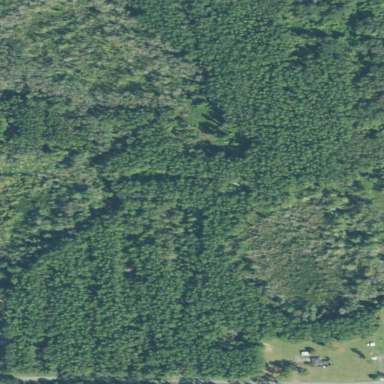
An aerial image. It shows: Forest area predominantly covered with needle-leaved trees.